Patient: sex M, age 48
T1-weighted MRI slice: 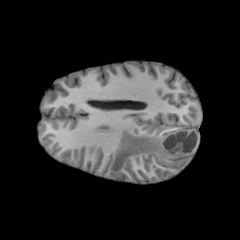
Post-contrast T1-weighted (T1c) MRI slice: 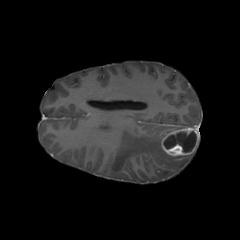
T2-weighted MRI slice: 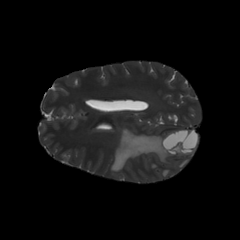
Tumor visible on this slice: yes
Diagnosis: Glioblastoma, IDH-wildtype
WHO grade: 4